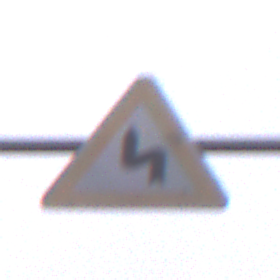
Verkehrszeichen: DoppelkurveZunaechstLinks
Umgebung: Outdoor, Nature
Tageszeit: Midday
Wetter: Overcast
Licht: Natural
Jahreszeit: Autumn
Kontrast: LowContrast